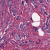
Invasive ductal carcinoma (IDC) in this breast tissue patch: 1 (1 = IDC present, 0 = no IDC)